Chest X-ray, AP view. Patient: 26 years old, sex M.
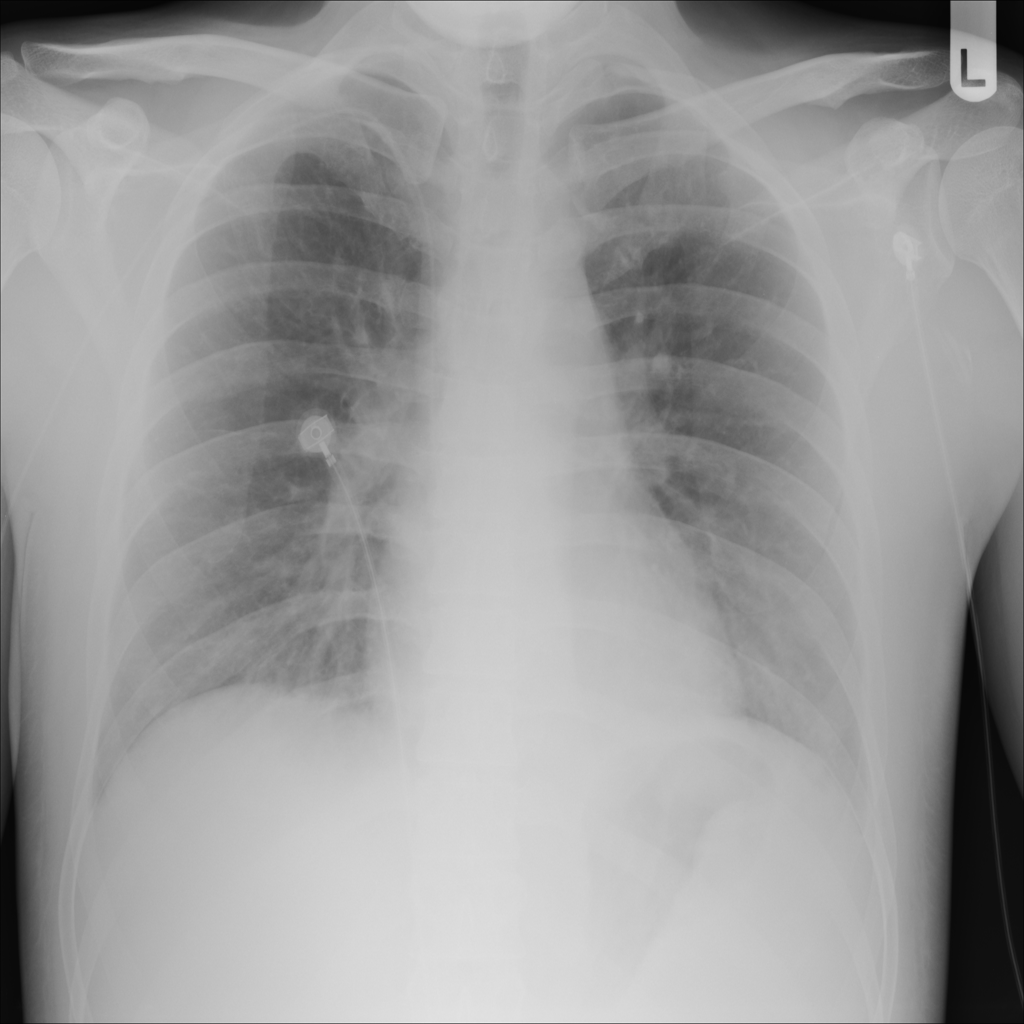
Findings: No Finding